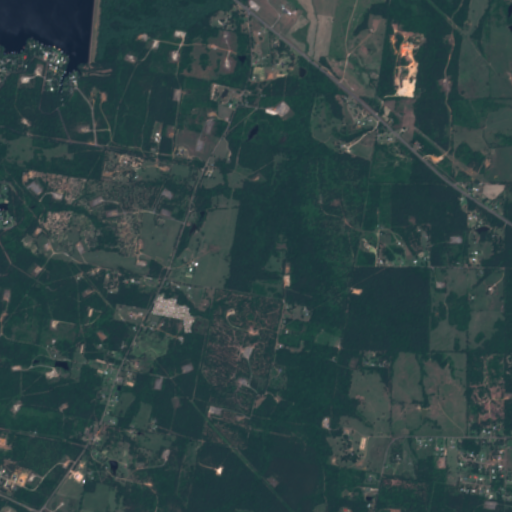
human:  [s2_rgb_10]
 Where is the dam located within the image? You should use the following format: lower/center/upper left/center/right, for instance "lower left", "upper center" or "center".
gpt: The dam is located in the upper left of the image.
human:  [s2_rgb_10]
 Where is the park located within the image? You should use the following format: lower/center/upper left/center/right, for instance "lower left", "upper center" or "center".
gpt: The park is located in the upper left of the image.
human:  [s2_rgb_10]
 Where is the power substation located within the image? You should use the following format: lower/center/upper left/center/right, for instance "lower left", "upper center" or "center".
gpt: The power substation is located in the upper center of the image.
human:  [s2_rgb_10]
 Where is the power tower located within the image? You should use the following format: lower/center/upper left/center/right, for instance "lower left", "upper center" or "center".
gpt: The power tower is located in the upper right of the image.
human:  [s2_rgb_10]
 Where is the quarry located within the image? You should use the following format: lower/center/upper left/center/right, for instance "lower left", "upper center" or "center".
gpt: There is no quarry in the image.